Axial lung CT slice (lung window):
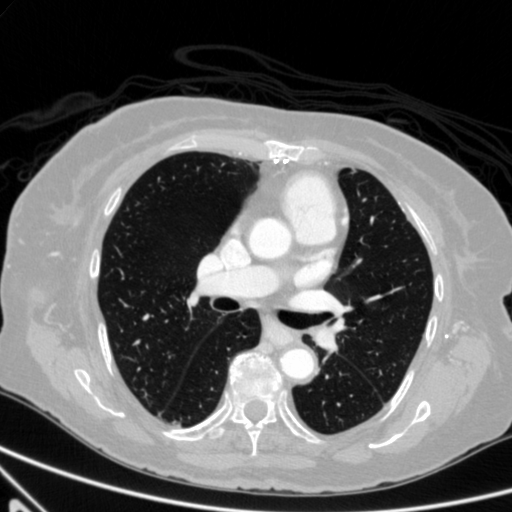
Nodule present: no